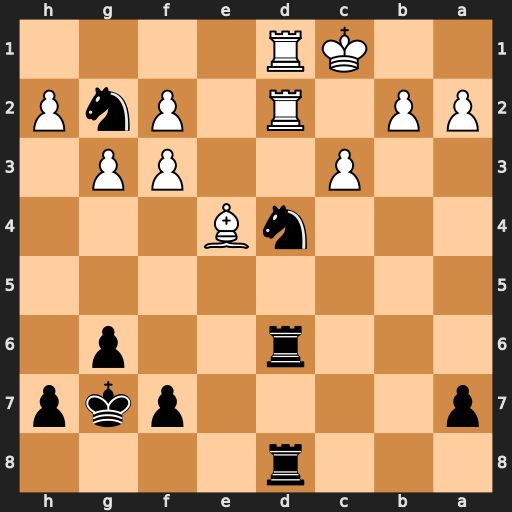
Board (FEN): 3r4/p4pkp/3r2p1/8/3nB3/2P2PP1/PP1R1PnP/2KR4
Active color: b
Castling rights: -
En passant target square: -
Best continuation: Ne2+ Rxe2 Rxd1+